Question: I have a JSON string which looks like this in Chrome's Json viewer (part of it):

How do I desarialize it using Json.Net into a collection of simple objects that have a name and a type in them? I don't care about the codes. I tried using json2csharp.com but I get an extremely long list of classes, one for each OP-code. Single class would be ideal.
Edit: OK, I actually need the OP-codes but can get them as another field in each object. So removing them out from the json string is not the solution here.
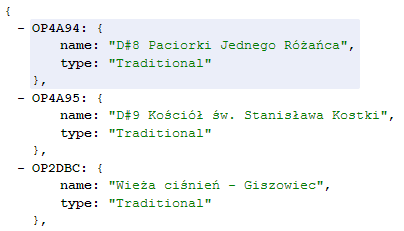
Answer: Something like this:
'''
class SimpleObject
{
public string Name{get;set;}
public string Type{get;set;}
}
var simpleObjects =
JObject.Parse(json).Cast<JToken>()
.SelectMany(o => o.Select(p =>
new SimpleObject
{
Name = (string)p["Name"],
Type = (string)p["Type"]
}
)
);
'''